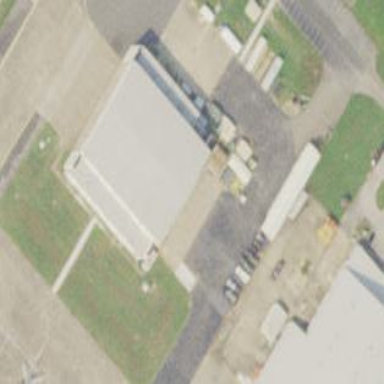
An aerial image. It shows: Hangar building.